Question: In Visual Studio 2010 do you have the ability to compare the data of a database between 2 databases. I wanted to use this to copy data from one database to another. These databases have the exact same structure. But when I do a compare I see only 65 tables showing up in de DataCompare view in VS2010 but I have 66 tables in the database.
The next step was to find out which table not was showing up. The name of this table is 'CMS_PluginInstanceRouteParams'. This table is also present in both databases which I also have checked. The structure of this table is:

The FK is a relation to the PK of the CMS_PluginInstance table. The CMS_PluginInstance does show up in the Data Comparison window and the data is also compared and copied.
I also couldn't find a dialog or option where I can enter some table names to ignore.
Does anyone of you know why this table is not showing up in the list of tables in the Data Comparison window and why the data of this table not is compared.
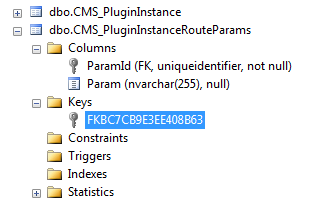
Answer: I found the solution on <URL>: